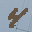
Label: 4